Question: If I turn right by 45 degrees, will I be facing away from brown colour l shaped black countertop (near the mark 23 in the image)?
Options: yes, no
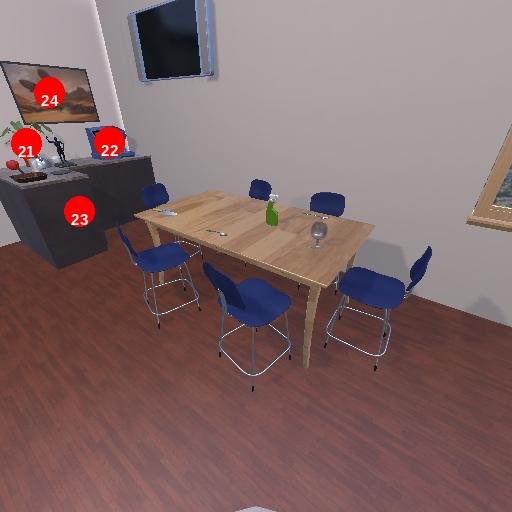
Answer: yes